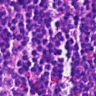
Metastatic tissue present: no